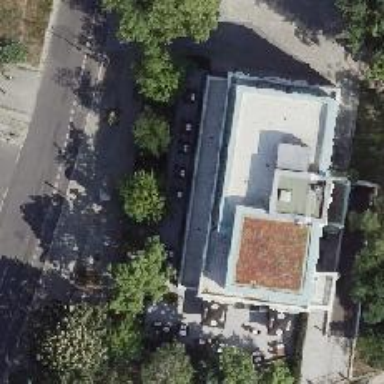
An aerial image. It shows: Restaurant.